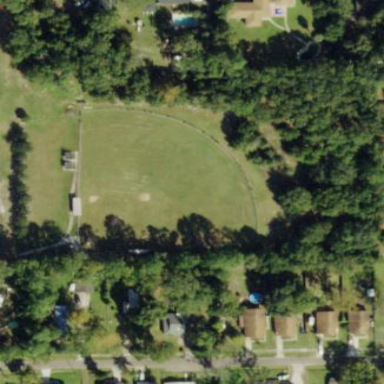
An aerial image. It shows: Baseball pitch for leisure land activities.